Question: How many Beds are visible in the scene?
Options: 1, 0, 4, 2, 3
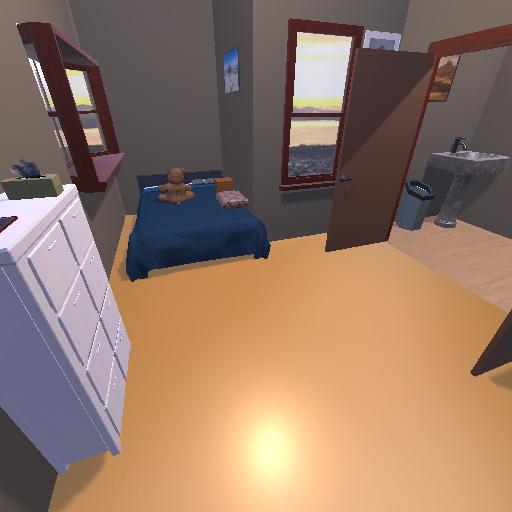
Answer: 1